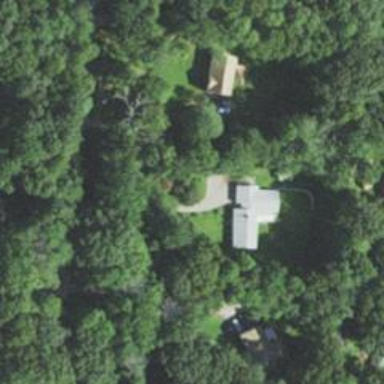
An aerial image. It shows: Residential driveway.